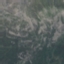
Label: HerbaceousVegetation